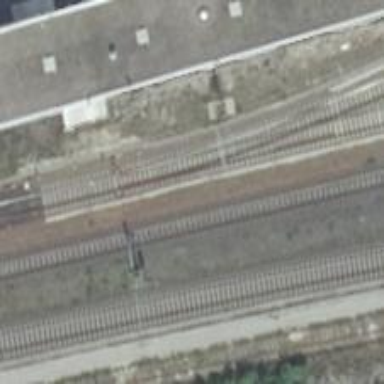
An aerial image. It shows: Railway switch.